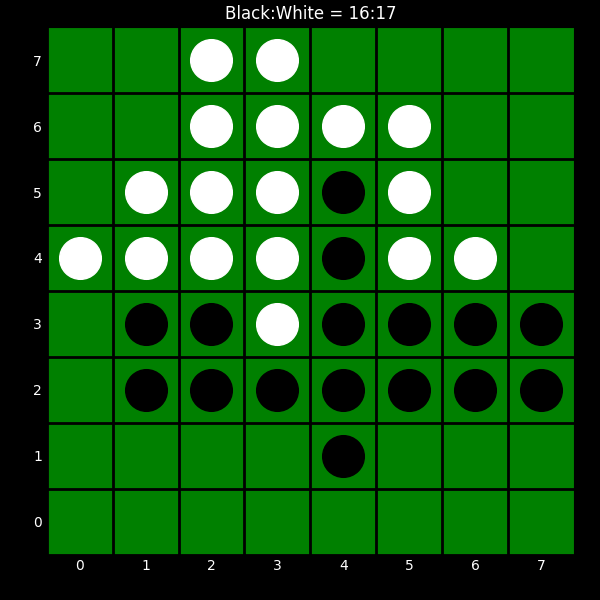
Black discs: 16
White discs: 17